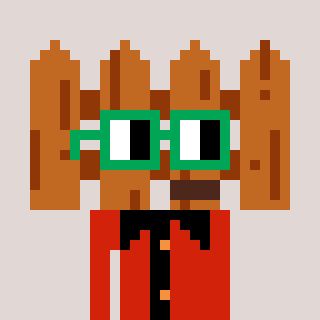
a pixel art character with square green glasses, a fence-shaped head and a red-colored body on a warm background